Question: I've been having issues with the HaxeFlixel VSCode setup. I couldn't make the HashLink/Debug menu appear on VSCode, and I also couldn't do step 4 because when I put this command in my terminal:
'''
flixel configure C:\HaxeToolkit\haxe\lib\flixel-demos\git -ide vscode
'''
I get this error:
'''
Called from ? line 1
Called from FlxTools.hx line 136
Called from FlxTools.hx line 15
Called from a C function
Called from FlxTools.hx line 79
Called from massive/sys/cmd/CommandLineRunner.hx line 109
Called from massive/sys/cmd/CommandLineRunner.hx line 258
Called from commands/ConfigureCommand.hx line 31
Called from C:\Users\Jens\GitHub\haxe\std/neko/_std/sys/FileSystem.hx line 50
Uncaught exception - std@file_full_path
'''
Can someone show me how to properly set it up for my operating system?
The directory I was using in my terminal:

Tutorial I was using:
<URL>
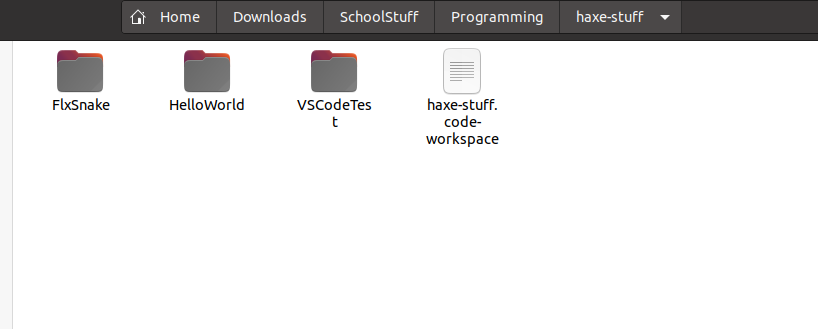
Answer: I fixed it by re-installing and re-doing the whole process. I'm not sure what the issue was but it's fixed now :).